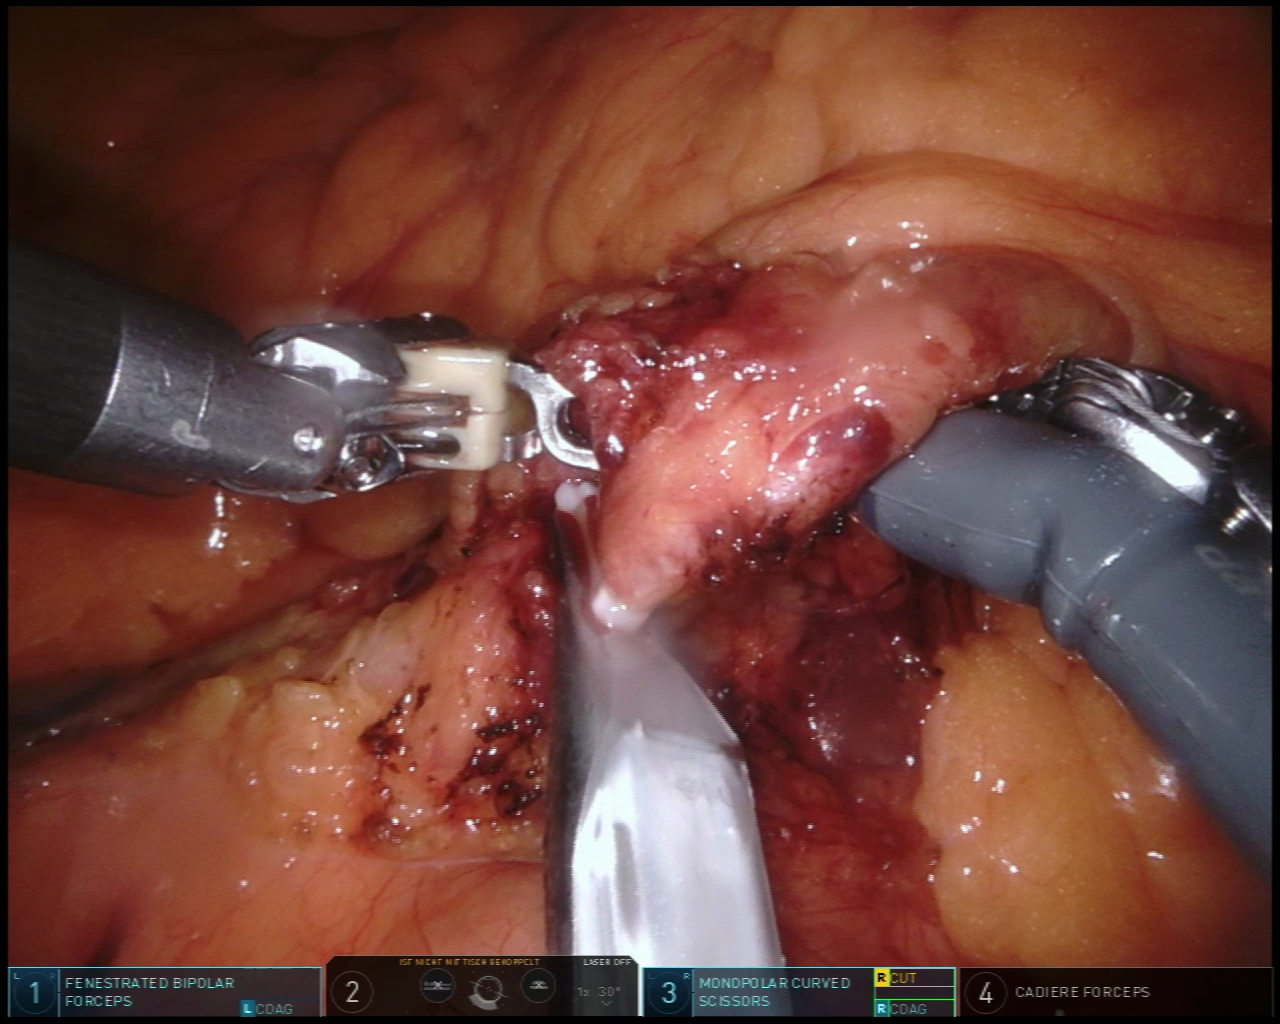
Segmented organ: inferior_mesenteric_artery
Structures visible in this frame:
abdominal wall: no
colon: no
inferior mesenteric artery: yes
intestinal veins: no
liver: no
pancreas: no
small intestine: no
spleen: no
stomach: no
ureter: no
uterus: no
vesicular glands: no